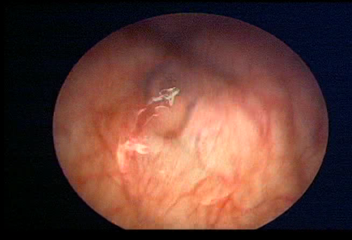
Modality: WLC
Class: Normal mucosa
Bladder cancer association: No